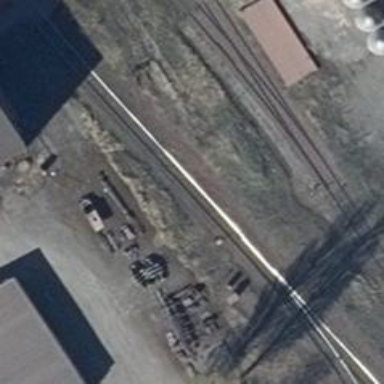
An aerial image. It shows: Railway switch.